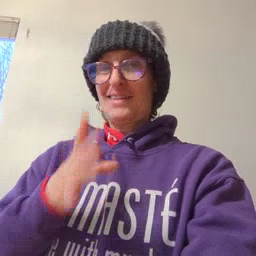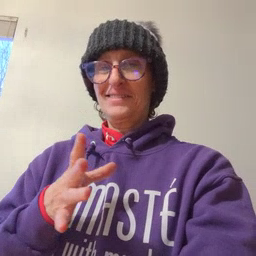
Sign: hate